Field crop: maize
Growth stage: 1
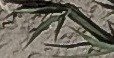
Species: sorghum